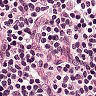
Metastatic tissue present: no